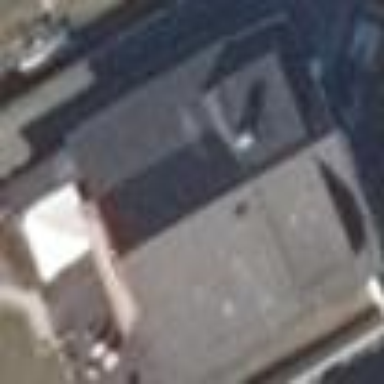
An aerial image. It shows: Detached building with gabled roof.